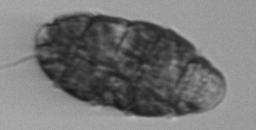
Label: Margalefidinium